Field crop: maize
Growth stage: 2
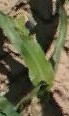
Species: maize